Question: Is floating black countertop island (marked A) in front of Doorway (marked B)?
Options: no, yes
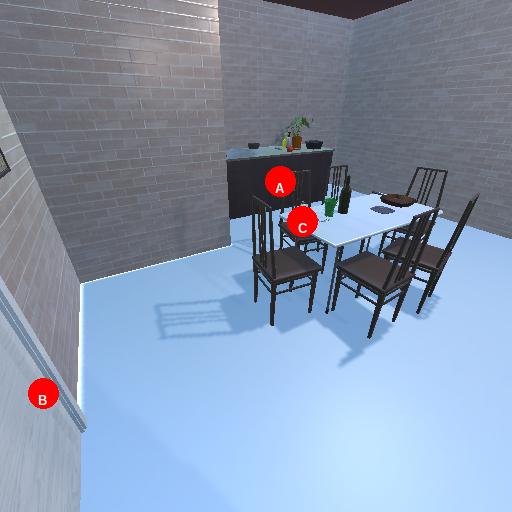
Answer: no